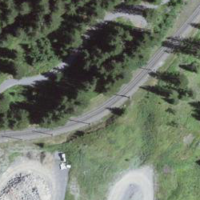
EUNIS habitat code: 43
Species observed at this site:
Chamaenerion angustifolium
Aythya fuligula
Tussilago farfara